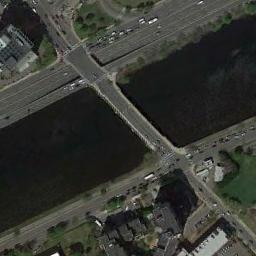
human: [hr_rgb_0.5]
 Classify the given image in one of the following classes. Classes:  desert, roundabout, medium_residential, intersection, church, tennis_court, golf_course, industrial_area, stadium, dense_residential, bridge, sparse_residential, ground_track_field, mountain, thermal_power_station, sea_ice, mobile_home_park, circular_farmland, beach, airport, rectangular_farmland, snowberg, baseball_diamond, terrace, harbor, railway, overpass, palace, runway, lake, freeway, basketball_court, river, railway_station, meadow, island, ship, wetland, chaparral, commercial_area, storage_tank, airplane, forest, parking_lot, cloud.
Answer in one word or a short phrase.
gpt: bridge